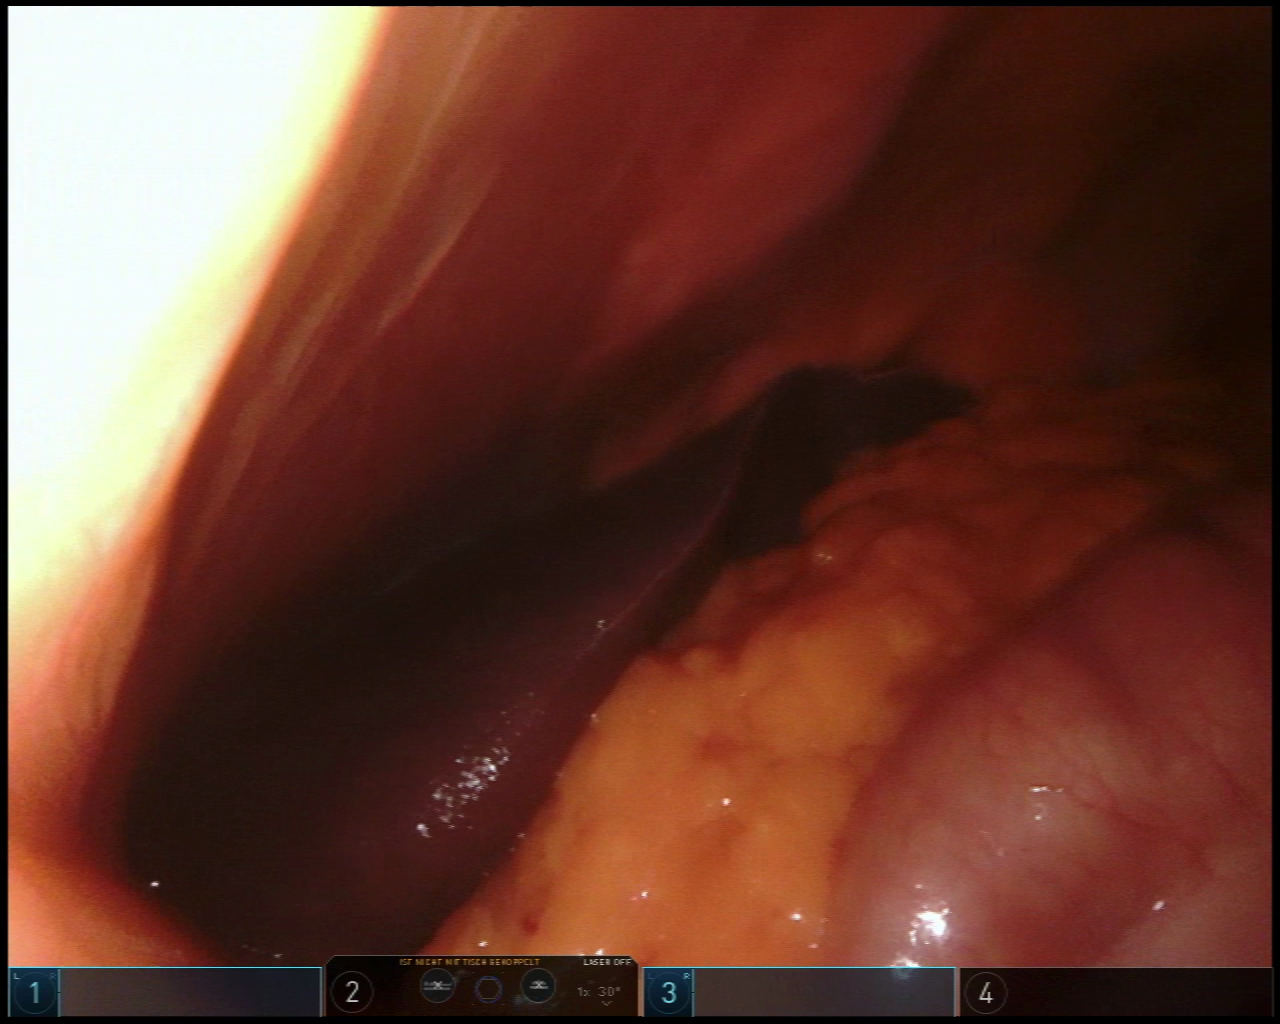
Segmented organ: liver
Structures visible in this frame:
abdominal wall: yes
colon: yes
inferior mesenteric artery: no
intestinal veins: no
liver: yes
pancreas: no
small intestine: no
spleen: no
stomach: no
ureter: no
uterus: no
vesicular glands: no